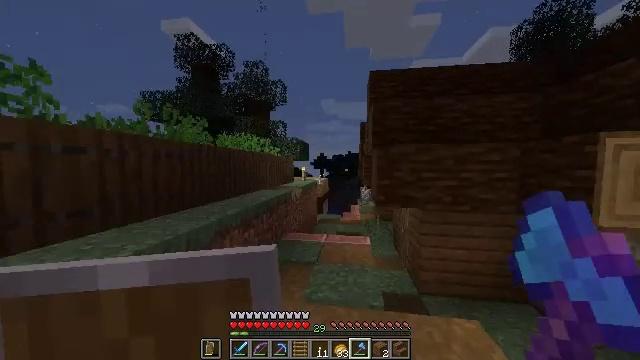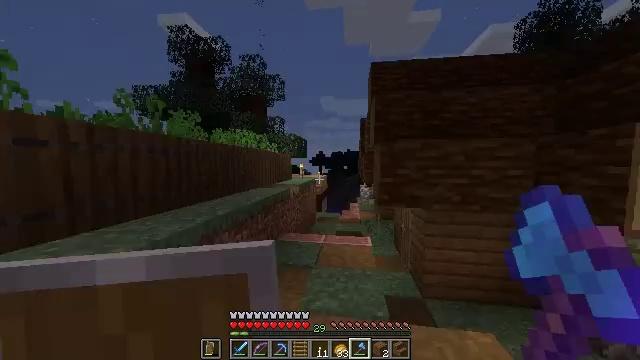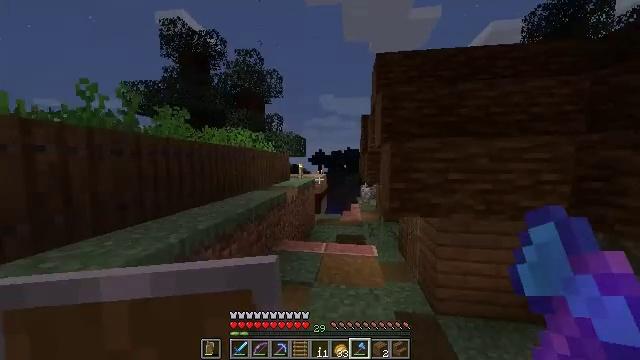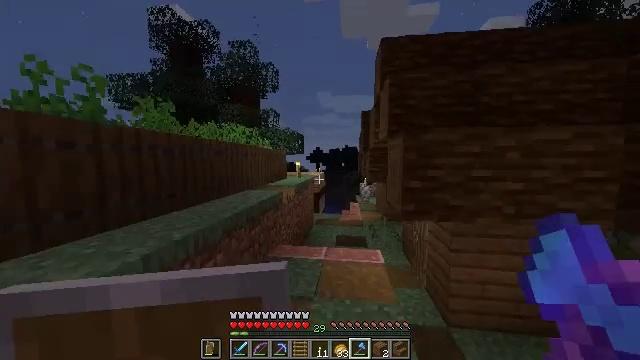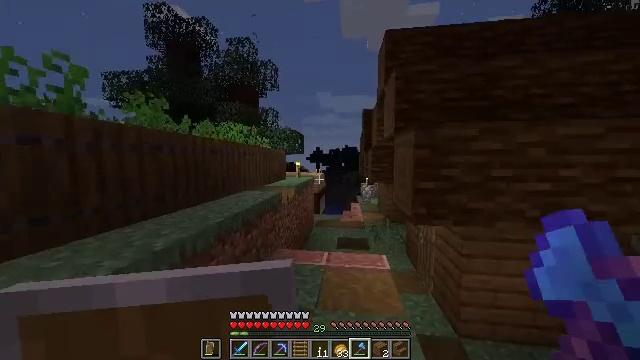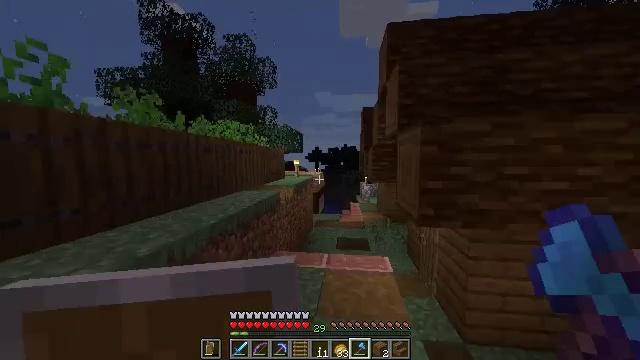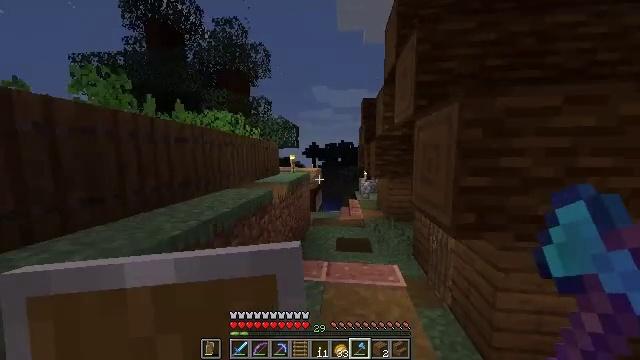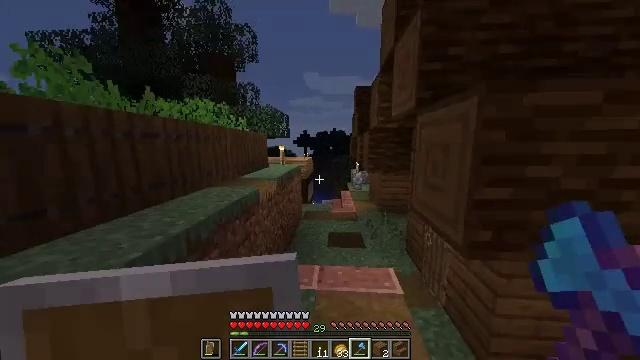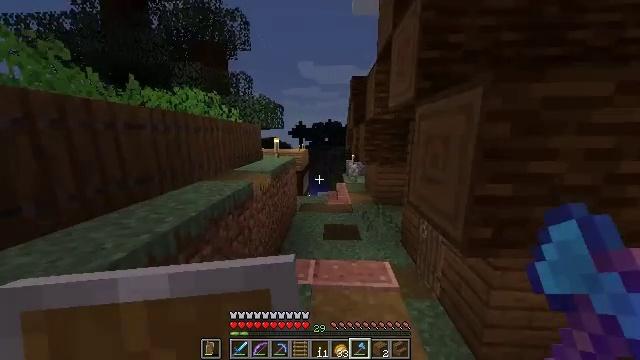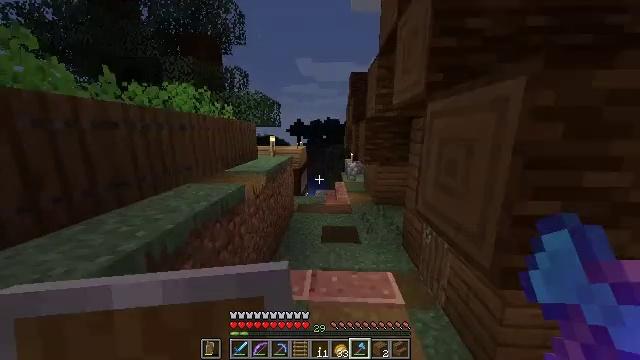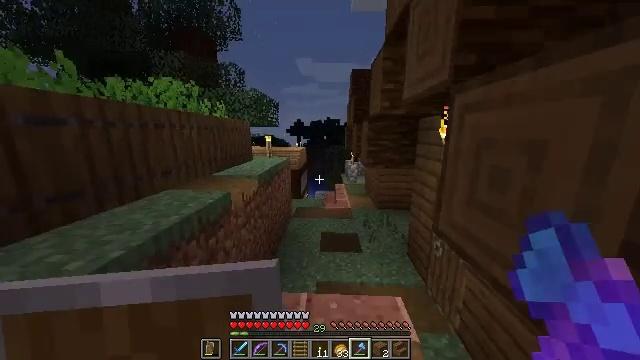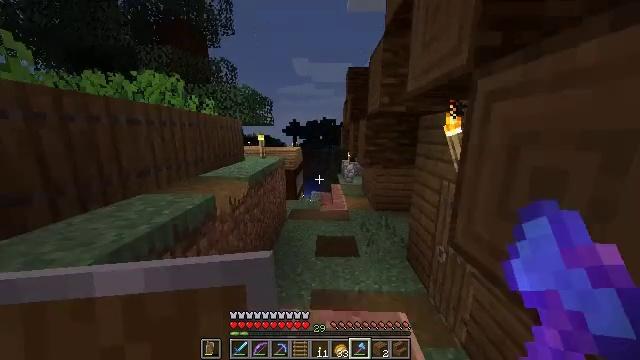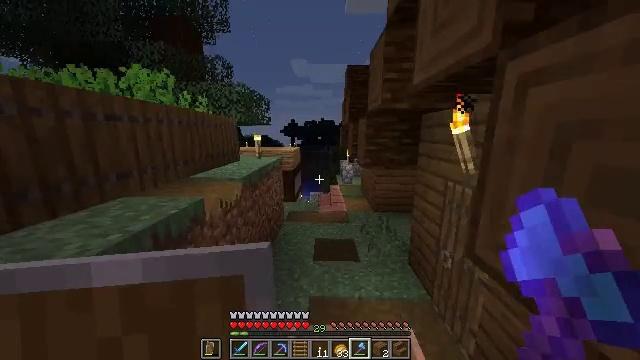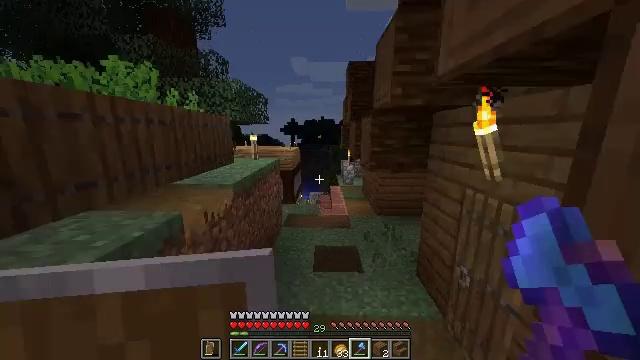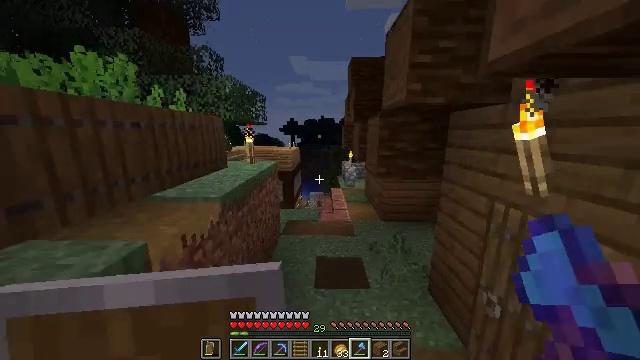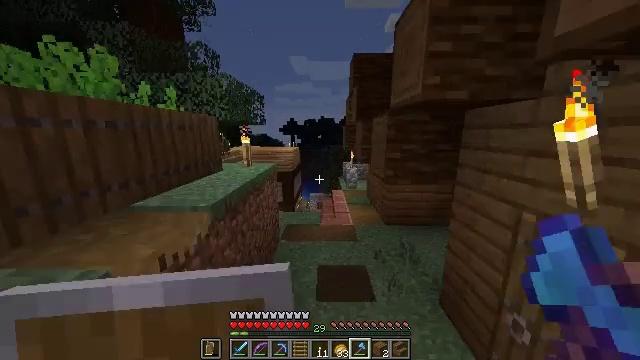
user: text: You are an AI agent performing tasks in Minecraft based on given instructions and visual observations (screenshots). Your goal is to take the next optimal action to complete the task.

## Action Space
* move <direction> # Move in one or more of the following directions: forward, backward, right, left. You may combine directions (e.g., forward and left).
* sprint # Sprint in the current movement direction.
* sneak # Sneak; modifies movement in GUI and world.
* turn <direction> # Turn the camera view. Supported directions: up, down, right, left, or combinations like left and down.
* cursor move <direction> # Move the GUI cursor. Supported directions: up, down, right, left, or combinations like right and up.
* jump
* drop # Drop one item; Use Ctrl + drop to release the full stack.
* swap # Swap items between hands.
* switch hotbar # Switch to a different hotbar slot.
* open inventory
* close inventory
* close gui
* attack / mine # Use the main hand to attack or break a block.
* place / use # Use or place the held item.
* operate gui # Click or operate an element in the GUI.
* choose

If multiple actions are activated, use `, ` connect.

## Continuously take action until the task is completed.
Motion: motion action
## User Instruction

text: Put the wool and dye in the crafting grid to craft an orange bed.
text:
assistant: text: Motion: move forward, jump
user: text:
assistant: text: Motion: move forward
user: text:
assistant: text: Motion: move forward
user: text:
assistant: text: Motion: move forward
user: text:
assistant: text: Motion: move forward
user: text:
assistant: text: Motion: move forward, turn down
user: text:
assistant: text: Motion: move forward, turn right and down
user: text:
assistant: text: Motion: move forward, turn right and down
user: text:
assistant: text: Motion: move forward, sprint
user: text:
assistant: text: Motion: move forward, sprint
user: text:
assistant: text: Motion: move forward, sprint, turn right
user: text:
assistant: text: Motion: move forward
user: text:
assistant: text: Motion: move forward
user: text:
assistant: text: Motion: move forward
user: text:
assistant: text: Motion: move forward
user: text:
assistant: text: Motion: move forward, turn right and down, jump
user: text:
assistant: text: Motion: move forward, turn down, jump
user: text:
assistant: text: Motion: move forward, turn down, jump
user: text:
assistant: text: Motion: move forward
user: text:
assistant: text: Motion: move forward
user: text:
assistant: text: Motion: move forward
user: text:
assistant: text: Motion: move forward
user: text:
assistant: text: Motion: move forward
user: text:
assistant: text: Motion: move forward, turn down
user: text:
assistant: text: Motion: move forward, turn down
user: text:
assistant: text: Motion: move forward, turn left and down
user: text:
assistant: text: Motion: move forward
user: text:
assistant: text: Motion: move forward, turn down
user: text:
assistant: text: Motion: move forward
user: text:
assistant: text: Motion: move forward